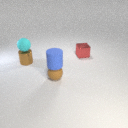
small brown rubber sphere to the right of small brown metal cylinder